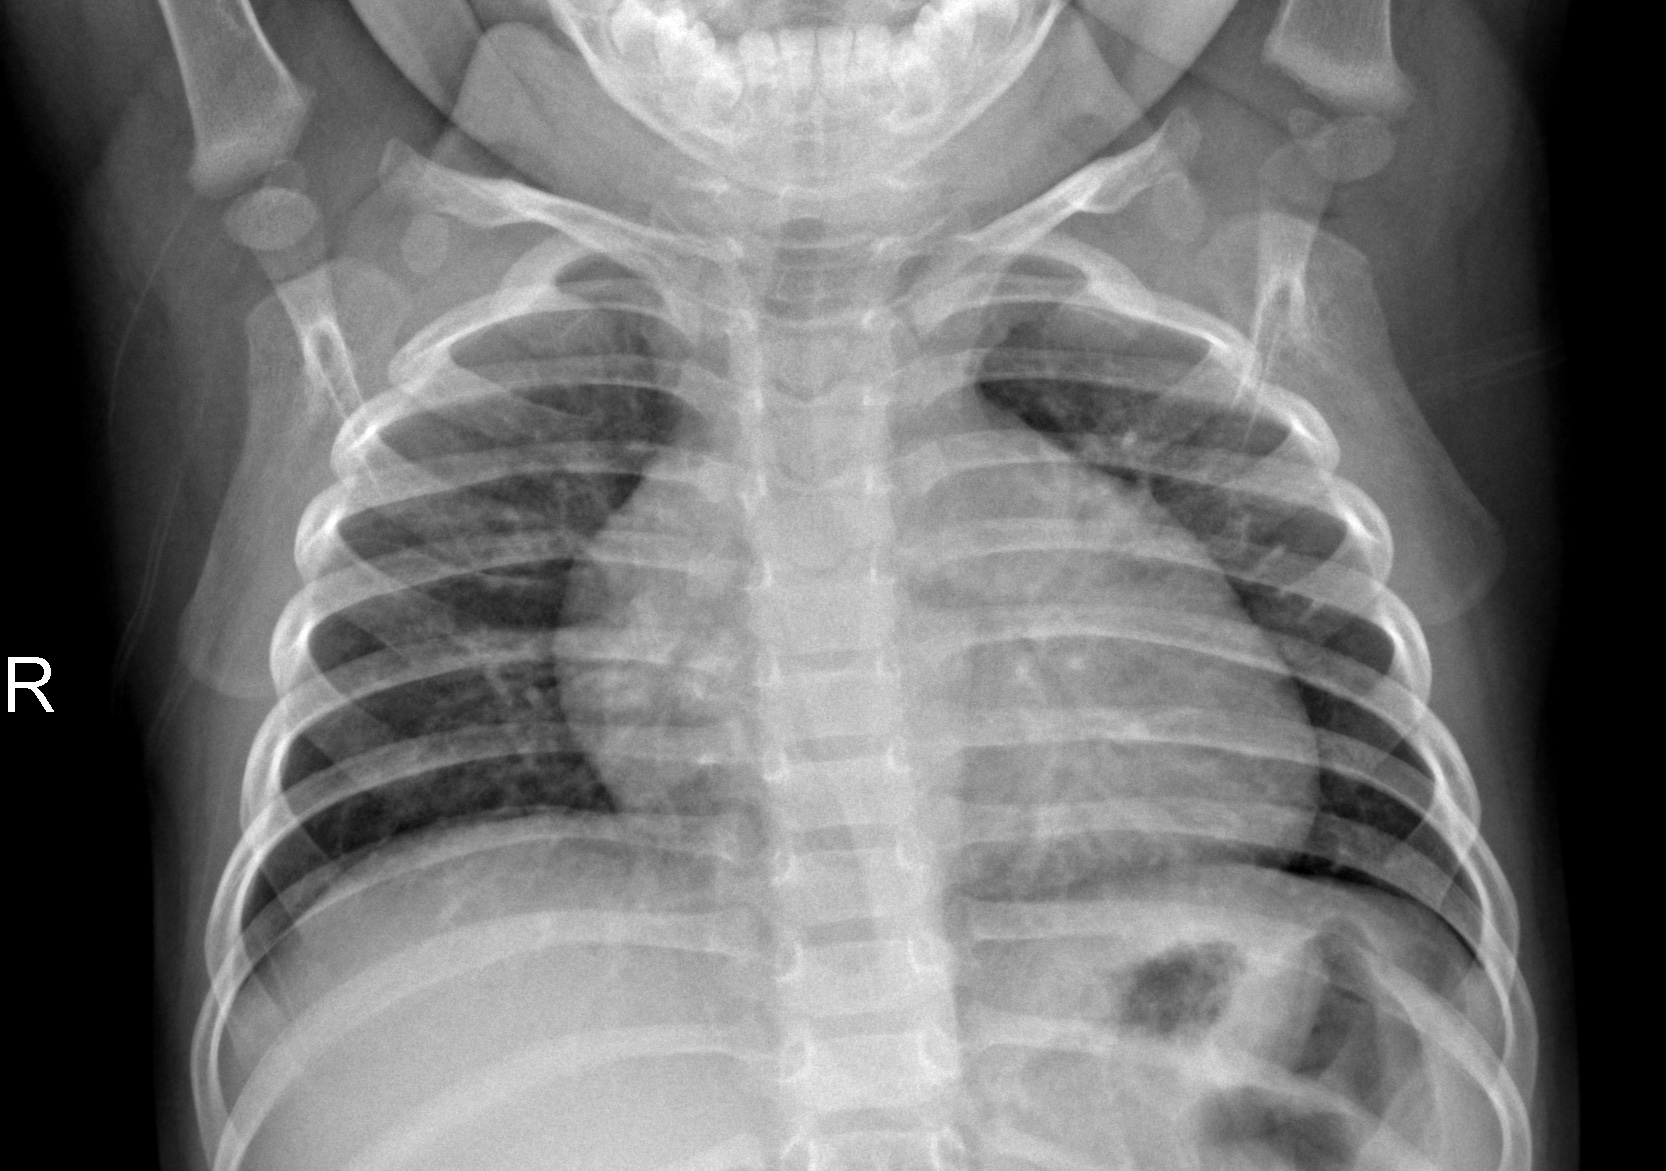
Diagnosis: NORMAL